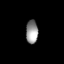
Tissue: lung
Cell type: Endothelial cells
Senescence score: 0.6388
Nuclear area (px): 271
Mean DAPI intensity: 150.756